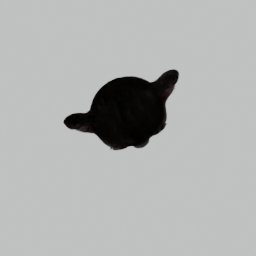
Label: animals